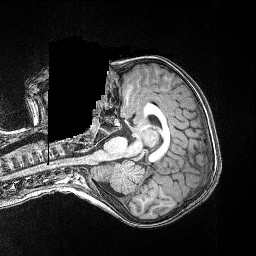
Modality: T1w
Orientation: axial